Interaction volume radius: 5 \u00c5
Interaction volume height: 25 \u00c5
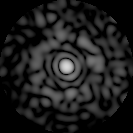
Disorder parameter: 0.8604